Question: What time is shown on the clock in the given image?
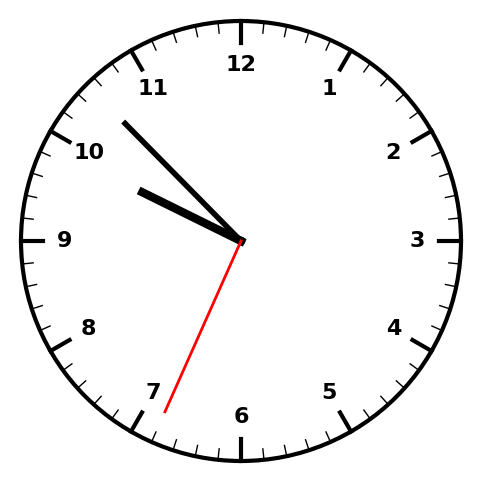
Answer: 09:52:34